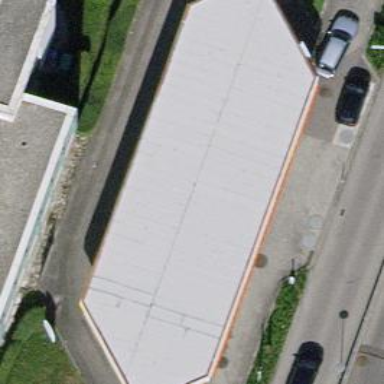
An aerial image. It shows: Fuel station.